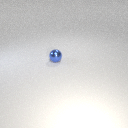
small blue metal sphere